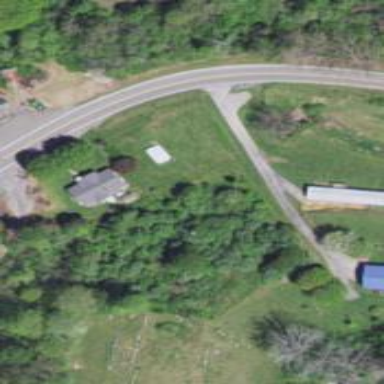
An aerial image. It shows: Driveway leading to service road.